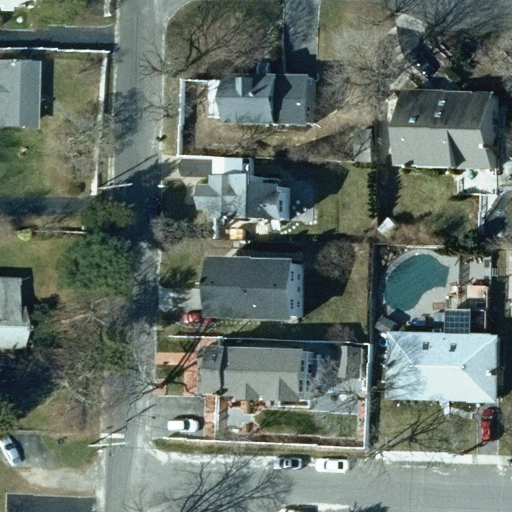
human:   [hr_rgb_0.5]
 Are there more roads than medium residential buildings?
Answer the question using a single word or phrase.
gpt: no

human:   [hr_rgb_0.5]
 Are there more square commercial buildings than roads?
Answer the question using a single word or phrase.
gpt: no

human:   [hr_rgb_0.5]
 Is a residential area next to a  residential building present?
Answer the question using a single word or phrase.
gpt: yes

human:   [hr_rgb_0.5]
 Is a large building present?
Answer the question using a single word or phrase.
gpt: no

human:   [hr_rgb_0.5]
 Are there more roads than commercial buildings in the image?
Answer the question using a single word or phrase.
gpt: yes

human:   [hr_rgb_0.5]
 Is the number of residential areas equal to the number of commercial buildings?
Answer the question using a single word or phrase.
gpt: no

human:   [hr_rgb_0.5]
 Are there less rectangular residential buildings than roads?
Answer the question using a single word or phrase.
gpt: no

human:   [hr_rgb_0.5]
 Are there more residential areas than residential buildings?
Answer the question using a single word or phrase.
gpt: no

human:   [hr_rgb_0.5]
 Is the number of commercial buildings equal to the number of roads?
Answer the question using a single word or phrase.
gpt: no

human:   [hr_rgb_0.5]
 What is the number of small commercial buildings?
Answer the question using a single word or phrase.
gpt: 0

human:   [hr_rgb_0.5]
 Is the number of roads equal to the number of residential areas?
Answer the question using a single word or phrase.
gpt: no

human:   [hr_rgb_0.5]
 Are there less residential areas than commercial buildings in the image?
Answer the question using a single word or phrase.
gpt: no

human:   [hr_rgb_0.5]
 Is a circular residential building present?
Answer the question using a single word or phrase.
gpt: no

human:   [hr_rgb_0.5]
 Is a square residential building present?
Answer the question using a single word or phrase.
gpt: no

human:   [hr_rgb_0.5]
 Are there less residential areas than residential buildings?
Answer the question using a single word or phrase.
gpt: yes

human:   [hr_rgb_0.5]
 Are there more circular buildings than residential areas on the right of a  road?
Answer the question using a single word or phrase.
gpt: no

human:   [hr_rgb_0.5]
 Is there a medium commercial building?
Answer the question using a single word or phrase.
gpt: no

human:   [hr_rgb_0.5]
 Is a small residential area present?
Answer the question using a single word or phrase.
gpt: no

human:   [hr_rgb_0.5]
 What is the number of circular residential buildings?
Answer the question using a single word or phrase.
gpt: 0

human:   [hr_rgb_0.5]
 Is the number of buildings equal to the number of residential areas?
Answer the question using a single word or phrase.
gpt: no

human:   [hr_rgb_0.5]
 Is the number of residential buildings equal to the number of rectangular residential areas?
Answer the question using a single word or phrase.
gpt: no

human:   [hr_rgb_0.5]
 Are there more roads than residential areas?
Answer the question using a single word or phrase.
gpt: yes

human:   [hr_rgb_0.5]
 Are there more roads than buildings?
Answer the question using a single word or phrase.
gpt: no

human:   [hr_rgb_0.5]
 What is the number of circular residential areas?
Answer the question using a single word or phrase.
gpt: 0

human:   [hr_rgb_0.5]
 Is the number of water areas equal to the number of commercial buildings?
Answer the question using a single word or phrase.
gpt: yes

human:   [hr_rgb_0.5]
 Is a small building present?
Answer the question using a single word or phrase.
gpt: yes

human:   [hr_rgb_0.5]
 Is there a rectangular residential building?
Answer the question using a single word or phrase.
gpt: yes

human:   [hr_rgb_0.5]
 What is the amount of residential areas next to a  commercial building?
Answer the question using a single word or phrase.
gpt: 0

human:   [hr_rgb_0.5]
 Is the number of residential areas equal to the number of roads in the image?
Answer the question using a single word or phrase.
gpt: no

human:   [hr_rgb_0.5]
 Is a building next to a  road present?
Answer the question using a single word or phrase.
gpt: yes

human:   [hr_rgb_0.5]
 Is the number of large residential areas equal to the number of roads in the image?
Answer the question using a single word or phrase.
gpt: no

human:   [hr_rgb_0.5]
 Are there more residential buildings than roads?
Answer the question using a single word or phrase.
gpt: yes

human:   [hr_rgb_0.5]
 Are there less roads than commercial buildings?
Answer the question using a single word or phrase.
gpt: no

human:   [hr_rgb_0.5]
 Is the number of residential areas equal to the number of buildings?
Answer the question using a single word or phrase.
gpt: no

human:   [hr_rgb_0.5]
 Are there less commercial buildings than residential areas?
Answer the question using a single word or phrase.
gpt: yes

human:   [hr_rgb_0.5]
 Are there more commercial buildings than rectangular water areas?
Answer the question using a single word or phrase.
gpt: no